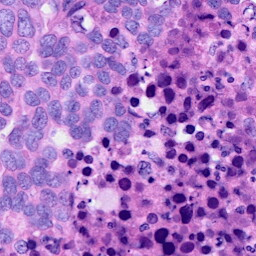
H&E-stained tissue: Ovarian